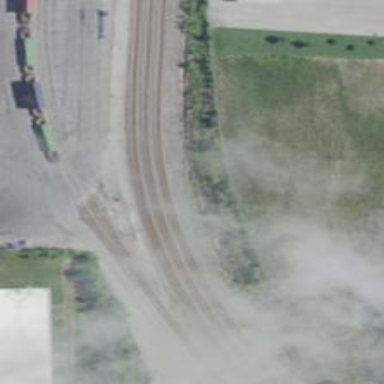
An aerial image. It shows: Railway siding for service.